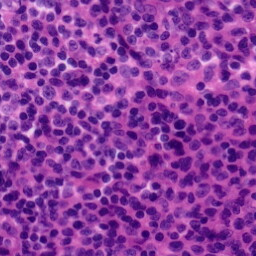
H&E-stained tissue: Tonsil